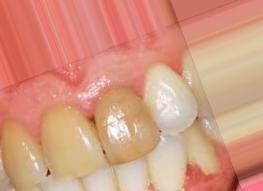
Condition: Tooth Discoloration